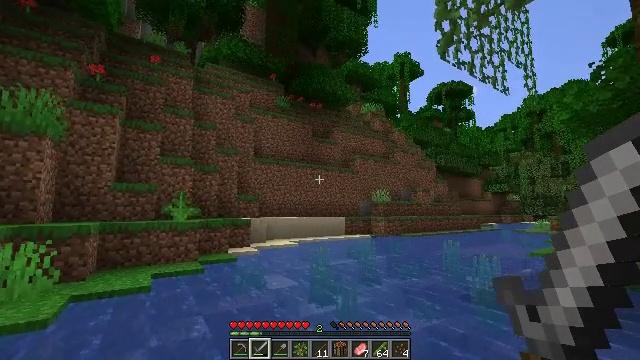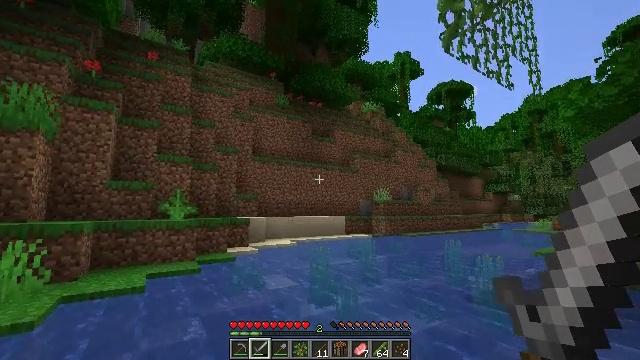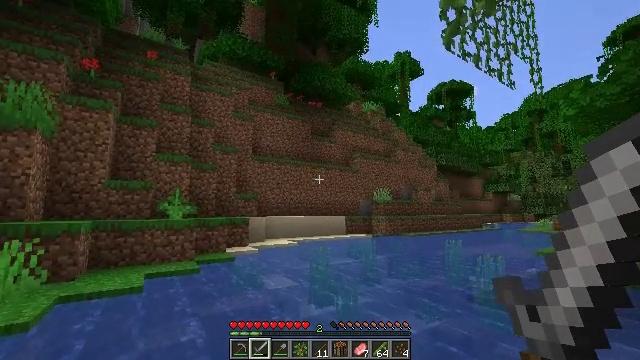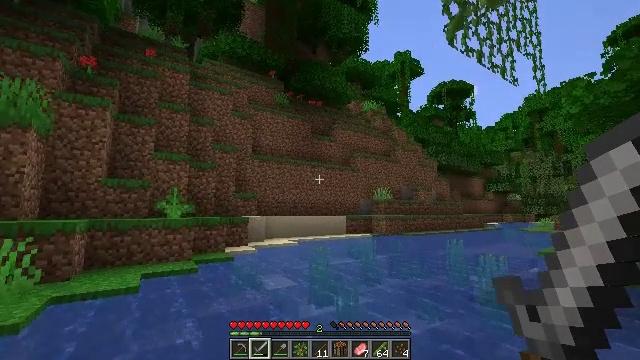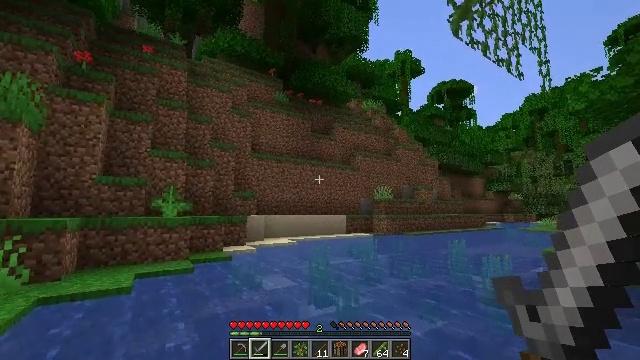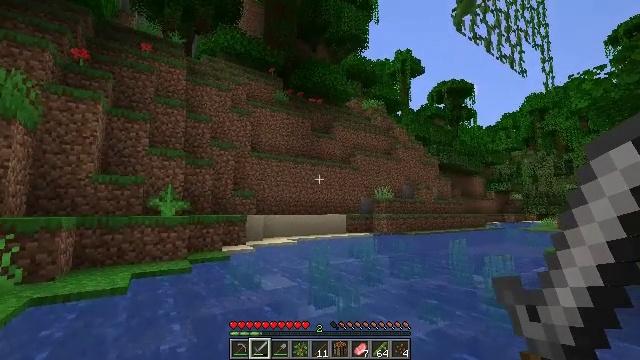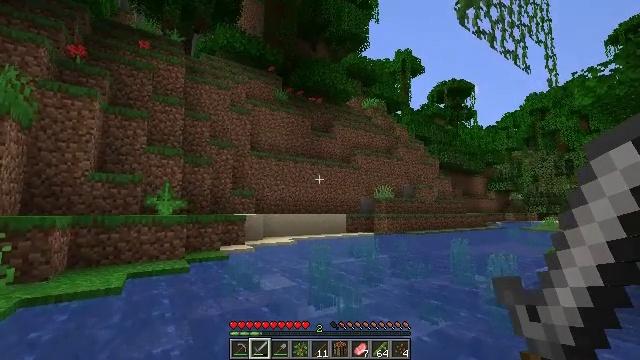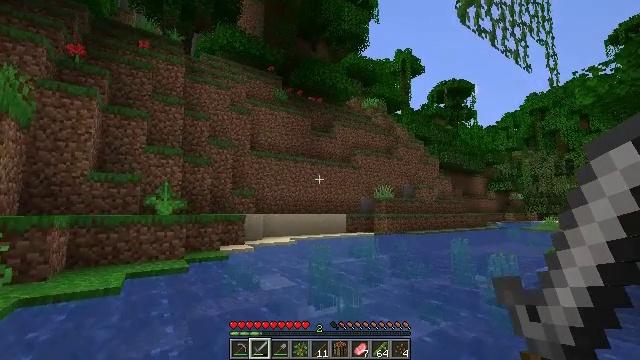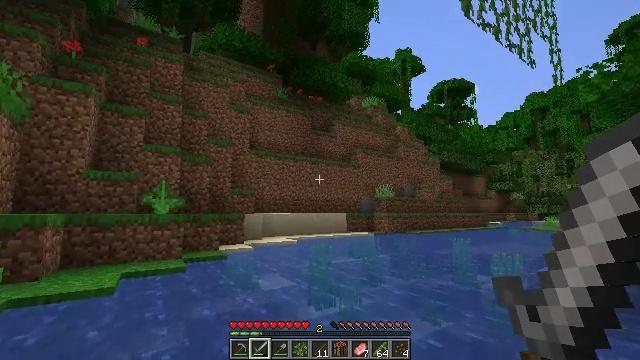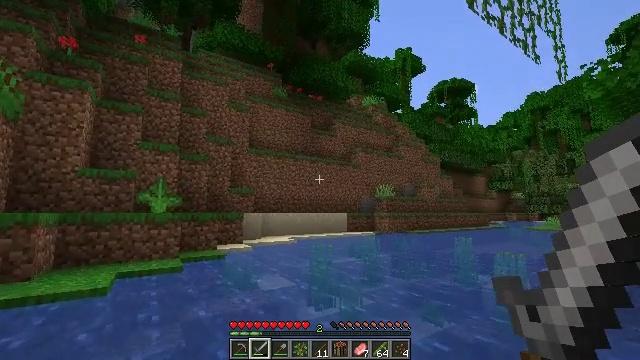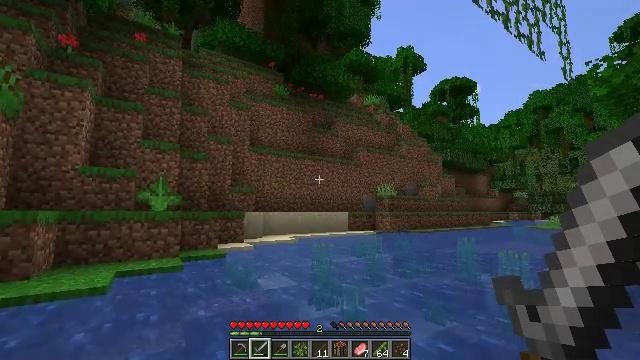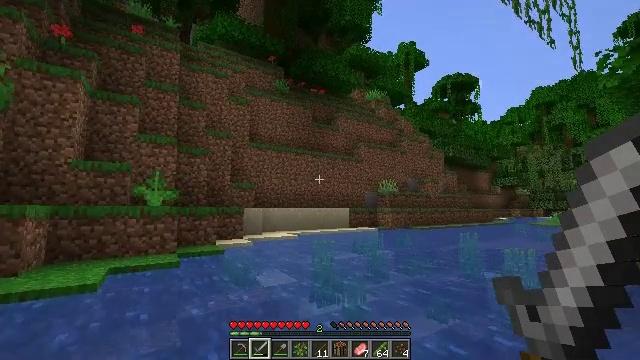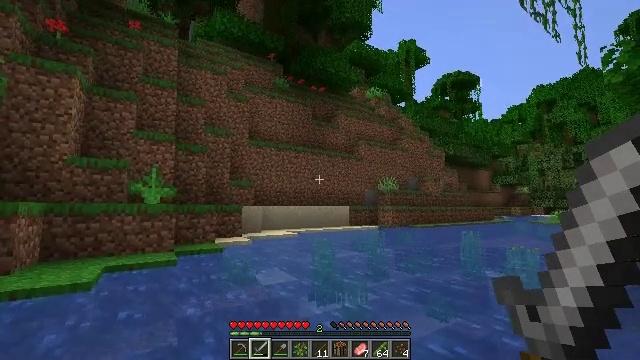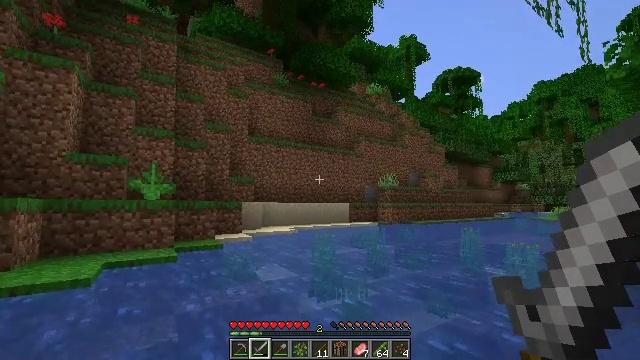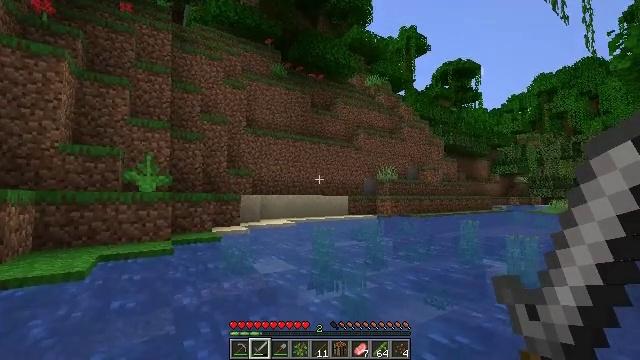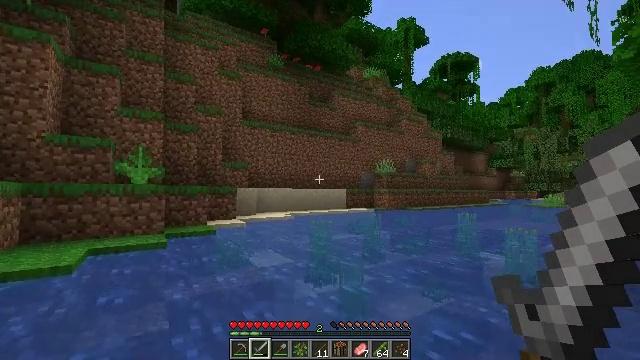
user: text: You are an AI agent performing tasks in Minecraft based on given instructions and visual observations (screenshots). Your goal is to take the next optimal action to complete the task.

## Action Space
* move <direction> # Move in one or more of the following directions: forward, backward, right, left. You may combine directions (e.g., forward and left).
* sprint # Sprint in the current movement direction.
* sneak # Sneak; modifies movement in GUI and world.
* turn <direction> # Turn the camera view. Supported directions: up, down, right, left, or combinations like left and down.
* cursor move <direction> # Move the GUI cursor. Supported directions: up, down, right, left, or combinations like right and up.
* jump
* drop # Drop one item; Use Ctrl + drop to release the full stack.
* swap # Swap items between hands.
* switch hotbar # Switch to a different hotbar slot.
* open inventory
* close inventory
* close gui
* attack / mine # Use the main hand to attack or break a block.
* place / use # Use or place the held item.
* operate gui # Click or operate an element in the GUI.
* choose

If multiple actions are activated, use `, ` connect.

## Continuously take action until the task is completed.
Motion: motion action
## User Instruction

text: Break the melon to get slices.
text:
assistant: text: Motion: move forward, sprint
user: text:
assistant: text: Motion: move forward, sprint
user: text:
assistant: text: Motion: move forward, sprint
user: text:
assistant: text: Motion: move forward, sprint
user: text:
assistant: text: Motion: move forward, sprint
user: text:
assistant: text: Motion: move forward, sprint
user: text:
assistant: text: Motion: move forward, sprint
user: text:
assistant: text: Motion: move forward, sprint
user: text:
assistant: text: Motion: move forward, sprint
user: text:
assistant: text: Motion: move forward, sprint
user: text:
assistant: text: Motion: move forward, sprint
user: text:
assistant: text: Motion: move forward, sprint
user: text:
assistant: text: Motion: move forward, sprint
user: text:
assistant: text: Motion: move forward, sprint, turn down
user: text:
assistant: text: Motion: move forward, sprint, turn down
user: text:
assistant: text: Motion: move forward, sprint, turn down
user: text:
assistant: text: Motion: move forward, sprint
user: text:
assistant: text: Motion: move forward, sprint
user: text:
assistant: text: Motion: move forward, sprint
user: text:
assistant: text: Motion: move forward, sprint
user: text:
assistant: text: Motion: move forward, sprint
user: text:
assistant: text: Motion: move forward, sprint, turn right
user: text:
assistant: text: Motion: move forward, sprint, turn right
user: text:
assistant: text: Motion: move forward, sprint
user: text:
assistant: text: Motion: move forward, sprint
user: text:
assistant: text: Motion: move forward, sprint
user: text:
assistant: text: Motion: move forward, sprint
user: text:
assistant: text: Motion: move forward, sprint
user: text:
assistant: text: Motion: move forward, sprint
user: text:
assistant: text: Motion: move forward, sprint